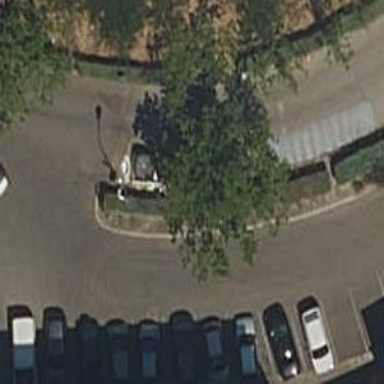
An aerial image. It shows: Motorcycle parking area.